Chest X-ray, PA view. Patient: 51 years old, sex M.
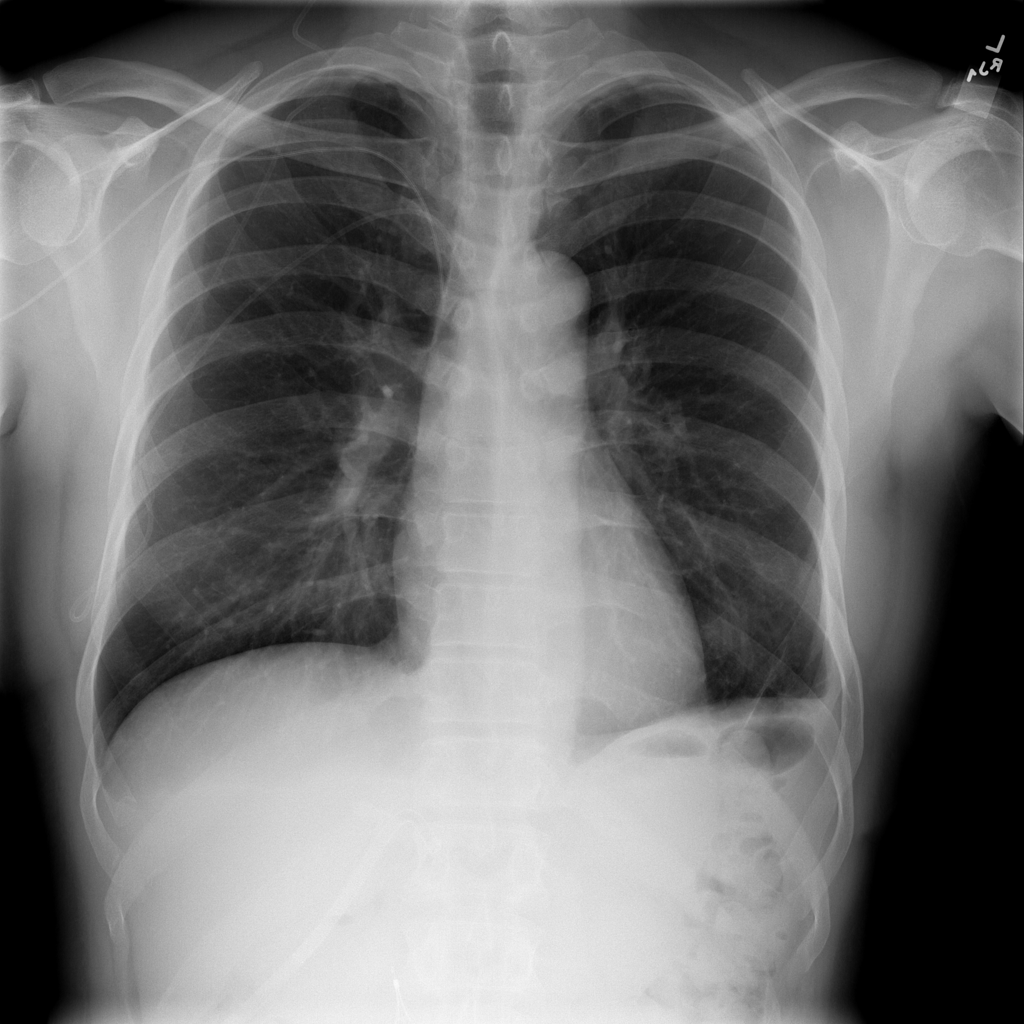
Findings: Effusion